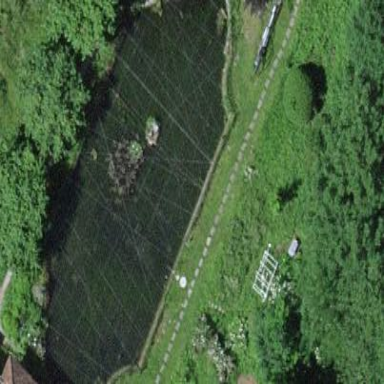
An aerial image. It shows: Pond surrounded by natural water.